Field crop: maize
Growth stage: 1
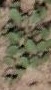
Species: convolvulus